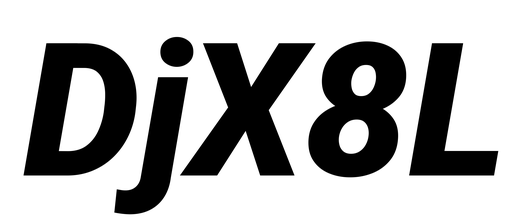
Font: Roboto-Italic_Black_Italic